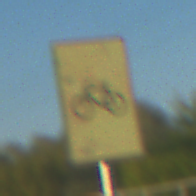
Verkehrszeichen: RadverkehrOhnePfeilsymbol
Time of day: SunriseSunset
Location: Outdoor (RoadRail)
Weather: Clear
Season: NotSpecified
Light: Natural